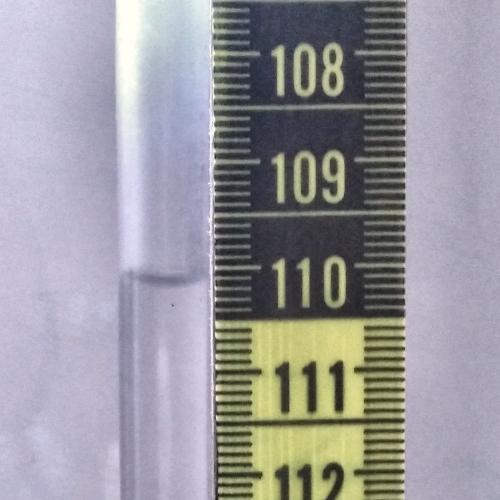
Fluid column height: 110.1 cm